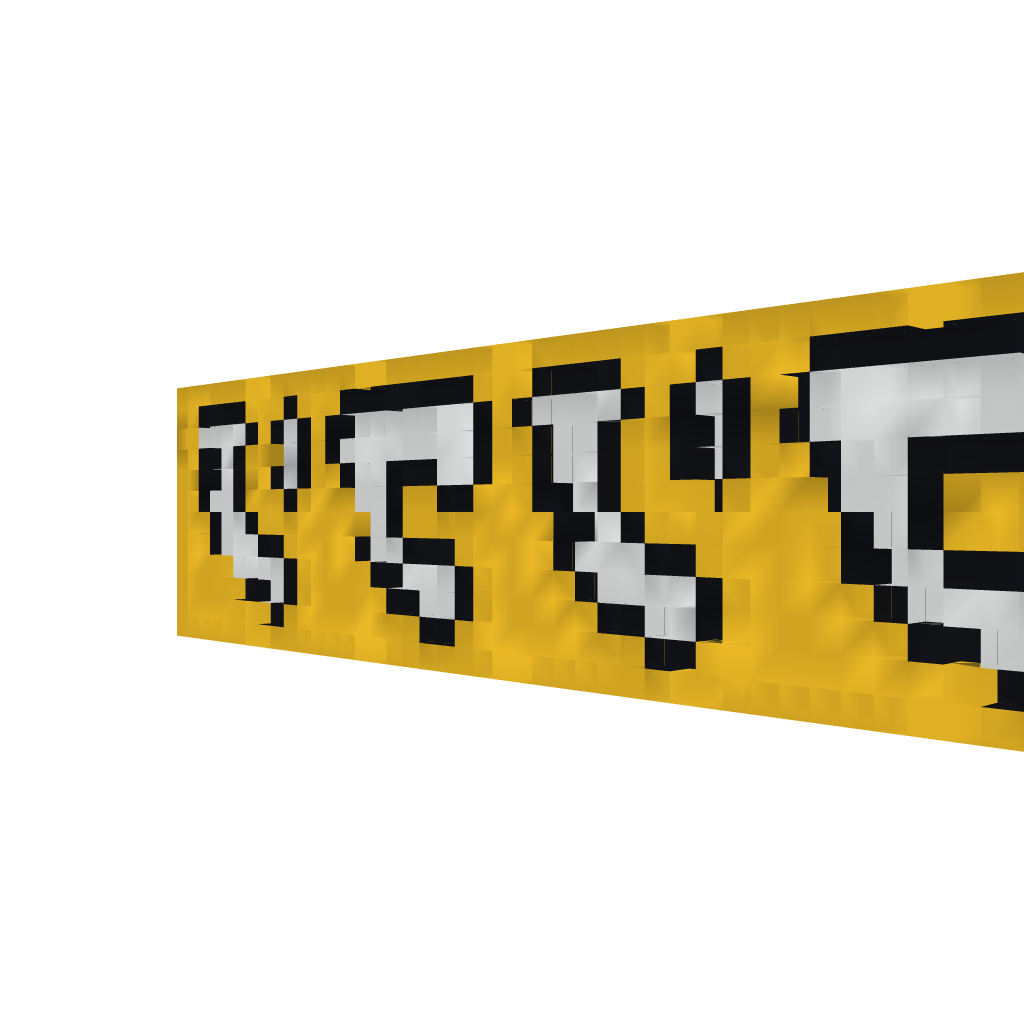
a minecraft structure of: Fooly Cooly